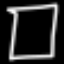
Label: square